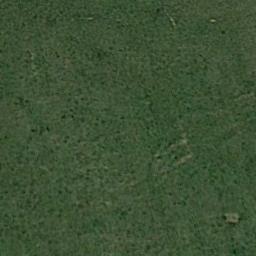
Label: meadow